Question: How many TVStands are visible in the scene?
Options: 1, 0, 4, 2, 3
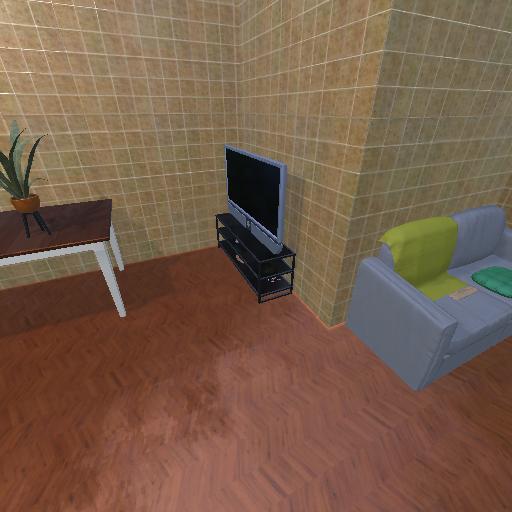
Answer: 1